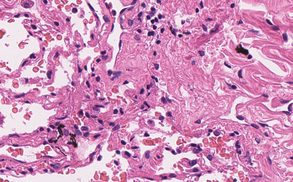
Tumor epithelial tissue: no
Tumor-associated stroma tissue: no
Normal tissue: yes